Question: I have an Excel worksheet with cells that contain the following default text:
'''
Initials:
Time:
Pt Name:
'''
These three lines above are the contents of a cell. Each of these values may be filled in at any time. For example:
'''
Initials: MR
Time: 1800Z
Pt Name: Doe, John
'''
How can I highlight any cells whose values are changed? That is, not the default text? I looked at Conditional Formatting, but it doesn't seem to offer a "change event" or some such option.

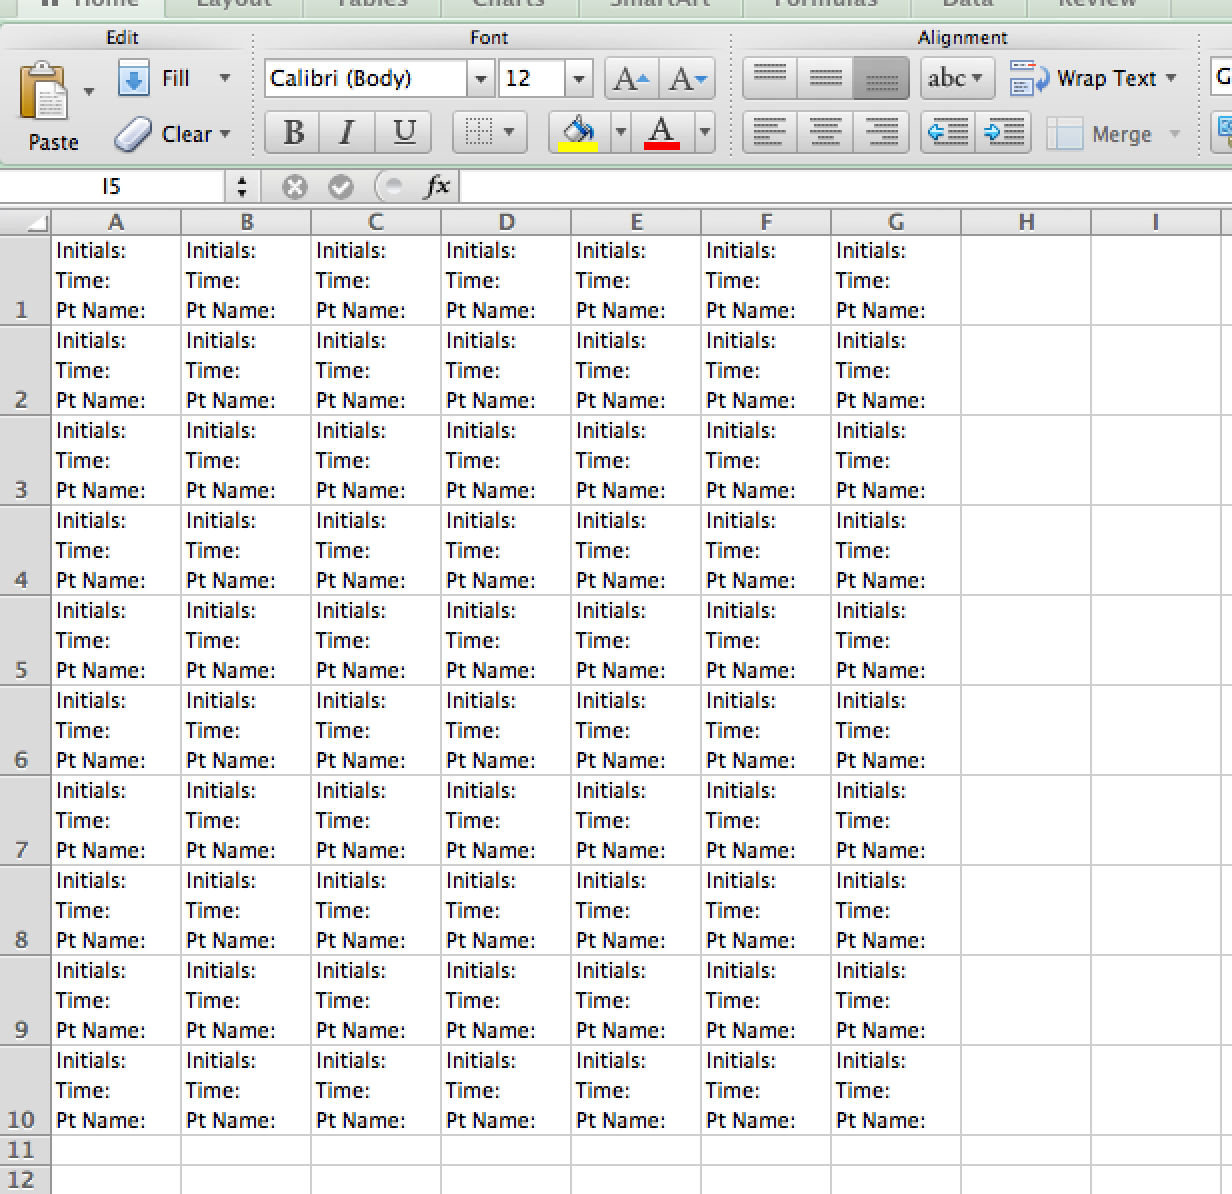
Answer: The way to accomplish what you're asking is to use conditional formatting with a "defaults" worksheet (especially if you're going to have a few cells to setup like this, and the default values are subject to change), like this :
Set up a "Defaults" worksheet that will hold your default values

Set up the conditional formatting on the concerned cells

---

---

---

Repeat for other default values!